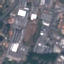
Land use / land cover: Industrial